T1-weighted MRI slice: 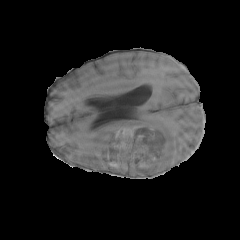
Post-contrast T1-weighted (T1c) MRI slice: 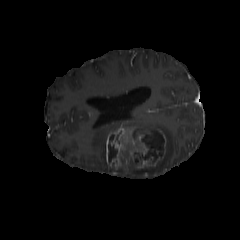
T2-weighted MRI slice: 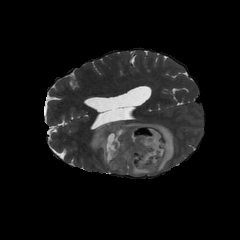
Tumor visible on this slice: yes